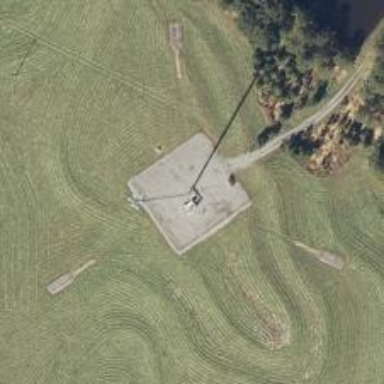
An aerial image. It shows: Mast tower used for communication.